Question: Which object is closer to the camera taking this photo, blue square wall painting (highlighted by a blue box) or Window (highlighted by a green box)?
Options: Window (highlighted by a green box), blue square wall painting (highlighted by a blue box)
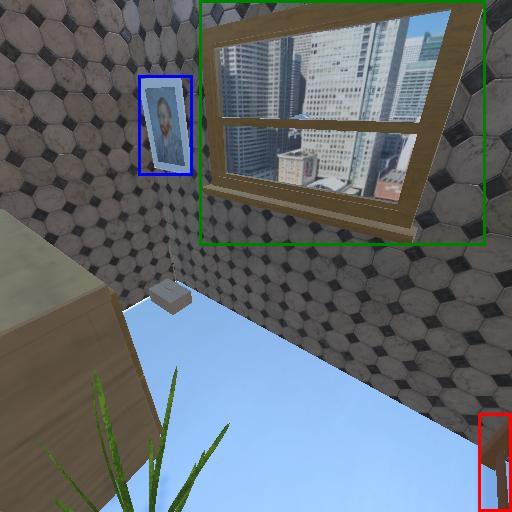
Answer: Window (highlighted by a green box)